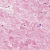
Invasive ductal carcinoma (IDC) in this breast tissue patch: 0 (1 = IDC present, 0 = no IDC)